Question: I have a regular UITableView with single selection enabled. My problem is that if the user selects multiple rows then the original rows remain selected. I also have a problem where the highlight remains gray no matter if I set the cell.selectionStyle = UITableViewCellSelectionStyle.Blue
My view controller is defined in the Storyboard.
Table View
- - - - -
Table Cell View
- - -
Here are some screenshots:

Here is my code:
'''
class AreaViewController: UITableViewController
{
override func viewDidLoad()
{
super.viewDidLoad()
self.tableView.backgroundColor = backgroundColour
}
override func tableView(tableView: UITableView, cellForRowAtIndexPath indexPath: NSIndexPath) -> UITableViewCell
{
let cell = tableView.dequeueReusableCellWithIdentifier("areacell", forIndexPath: indexPath) as! UITableViewCell
cell.selectionStyle = UITableViewCellSelectionStyle.Blue
cell.textLabel?.text = "Cell Contents"
cell.textLabel?.textColor = UIColor.whiteColor()
return cell
}
override func tableView(tableView: UITableView, didSelectRowAtIndexPath indexPath: NSIndexPath)
{
let cell = tableView.dequeueReusableCellWithIdentifier("areacell", forIndexPath: indexPath) as! UITableViewCell
}
}
'''
I must be missing something obvious but I've not been able to see anything non standard.
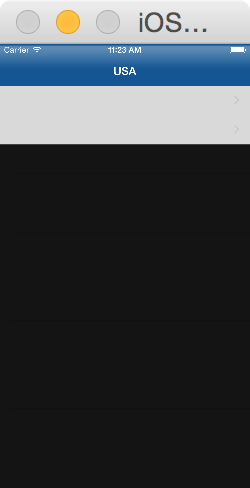
Answer: Argh! I found it at last. Seems like I was calling let cell = tableView.dequeueReusableCellWithIdentifier("areacell", forIndexPath: indexPath) as! UITableViewCell in the didSelectRowAtIndexPath method. Removing it caused everything to start working again. Obvious really. Thanks for your help zisoft in putting me on the right road.